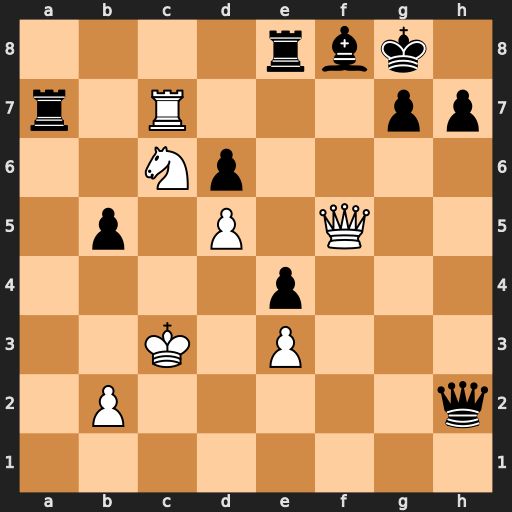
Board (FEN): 4rbk1/r1R3pp/2Np4/1p1P1Q2/4p3/2K1P3/1P5q/8
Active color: w
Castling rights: -
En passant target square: -
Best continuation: Qf7+ Kh8 Qxe8 Ra8 Qxa8